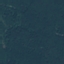
Label: Forest